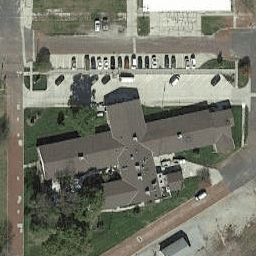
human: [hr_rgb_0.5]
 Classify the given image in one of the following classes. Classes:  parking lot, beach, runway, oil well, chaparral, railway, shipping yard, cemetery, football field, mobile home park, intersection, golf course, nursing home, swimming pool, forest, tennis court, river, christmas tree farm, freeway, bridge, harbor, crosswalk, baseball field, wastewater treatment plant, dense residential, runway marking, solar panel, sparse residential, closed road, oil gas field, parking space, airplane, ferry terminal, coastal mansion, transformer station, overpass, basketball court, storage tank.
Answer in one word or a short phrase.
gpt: nursing home